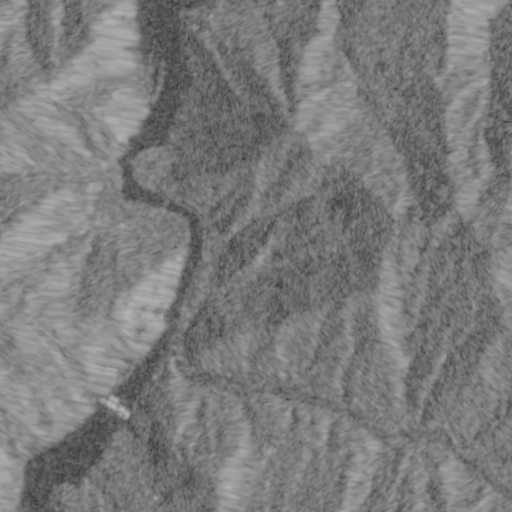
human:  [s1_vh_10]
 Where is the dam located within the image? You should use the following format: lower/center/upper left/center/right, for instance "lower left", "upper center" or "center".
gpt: The dam is located in the lower left of the image.
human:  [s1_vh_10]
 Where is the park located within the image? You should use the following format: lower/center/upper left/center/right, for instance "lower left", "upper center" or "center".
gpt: The park is located in the center left of the image.
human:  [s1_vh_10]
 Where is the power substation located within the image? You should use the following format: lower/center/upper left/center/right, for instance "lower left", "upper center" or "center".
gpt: The power substation is located in the lower left of the image.
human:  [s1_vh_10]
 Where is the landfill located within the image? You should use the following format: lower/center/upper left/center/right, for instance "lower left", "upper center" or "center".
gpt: There is no landfill in the image.

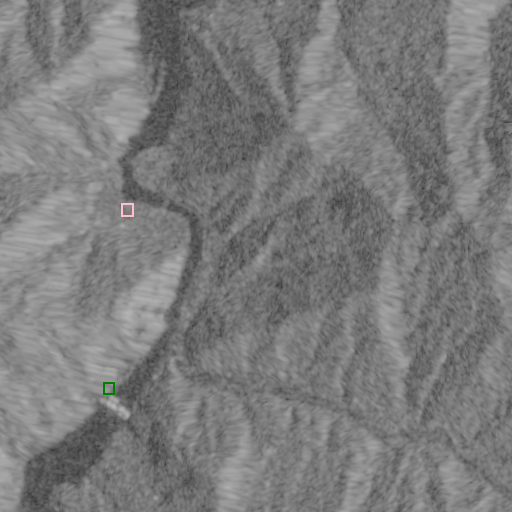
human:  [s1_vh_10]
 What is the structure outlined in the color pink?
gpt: The structure outlined in pink is a park.
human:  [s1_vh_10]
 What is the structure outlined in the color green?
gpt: The structure outlined in green is a power substation.
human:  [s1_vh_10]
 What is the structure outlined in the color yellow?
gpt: There is no yellow outline.